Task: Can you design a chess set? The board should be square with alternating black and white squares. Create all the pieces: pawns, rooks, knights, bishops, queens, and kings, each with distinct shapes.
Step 1007:
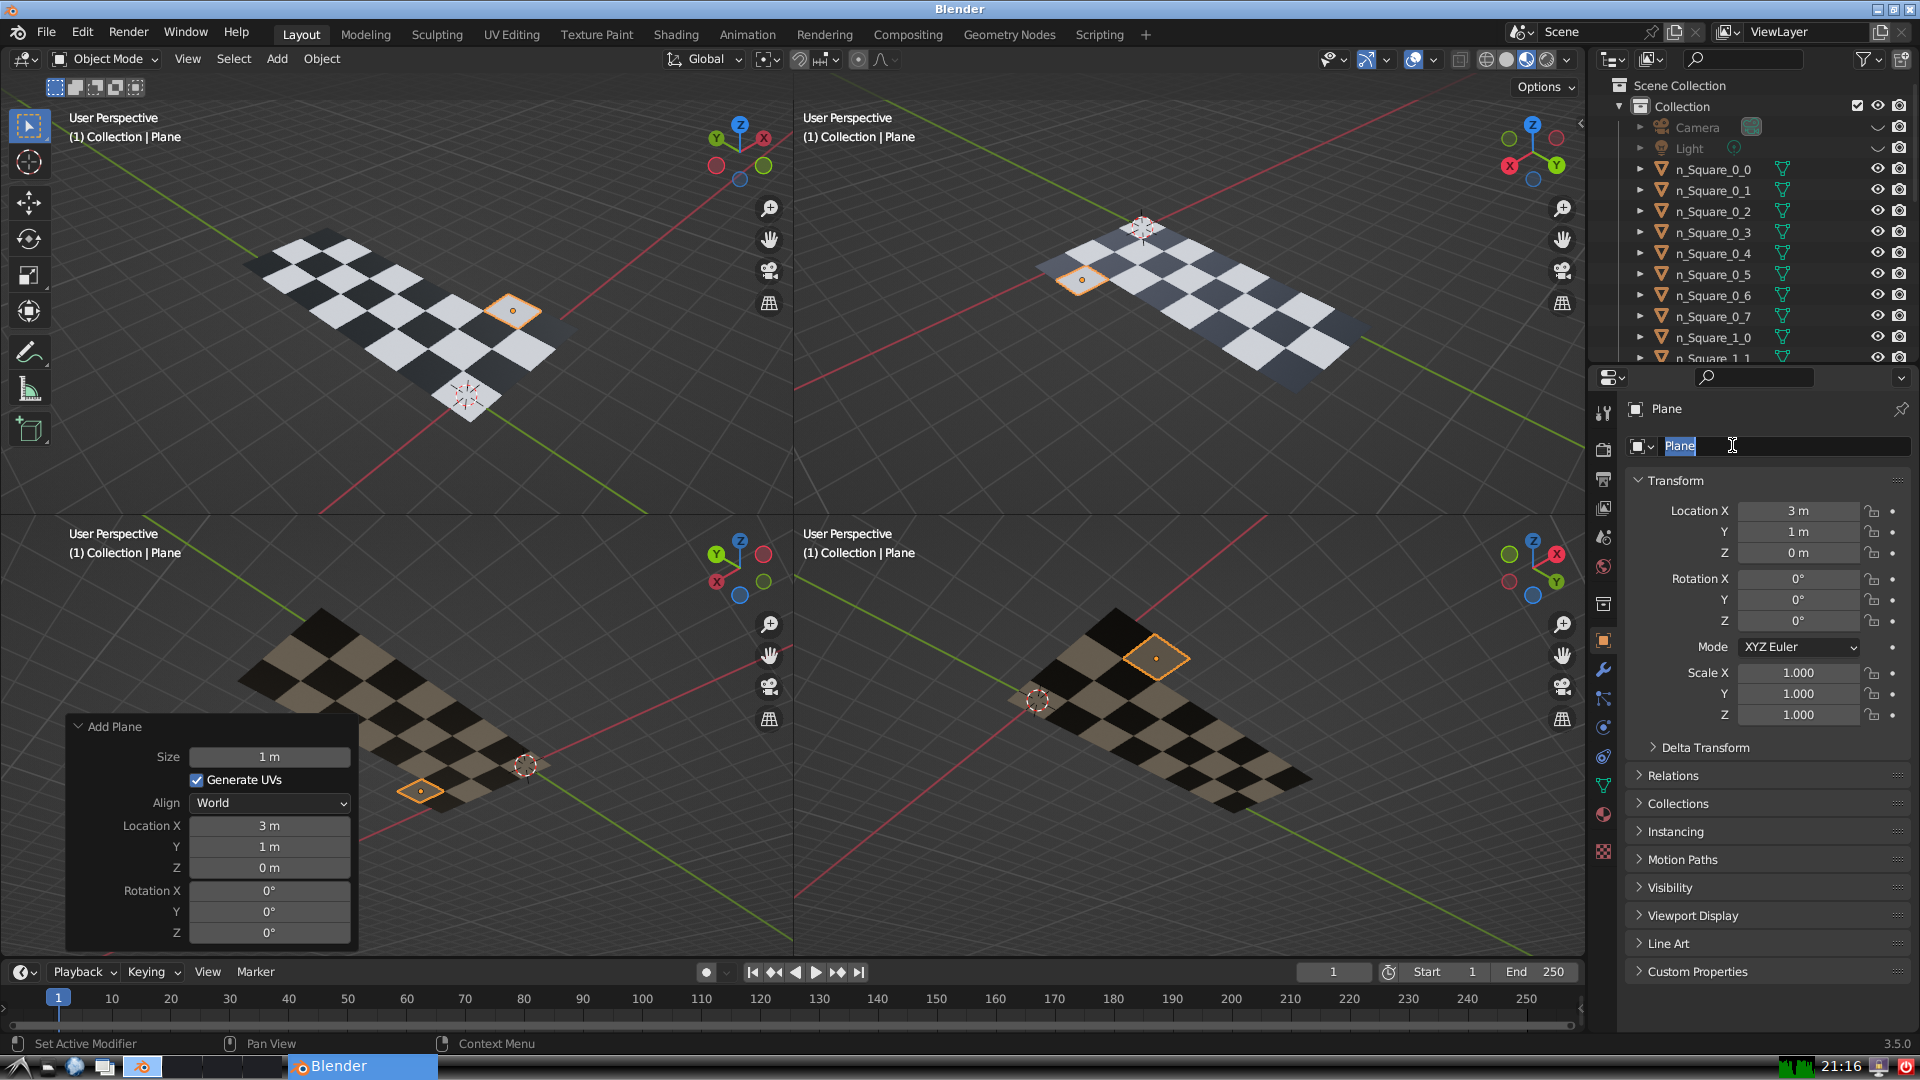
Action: input_text: n_Square_3_1